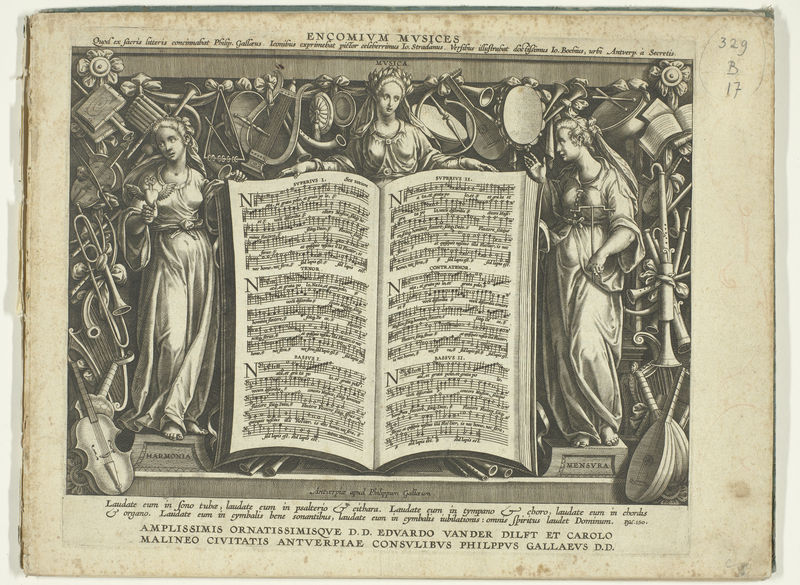
Titel: Encomium musices (serietitel)
Künstler: Theodoor Galle
Standort: Amsterdam
Institution: Rijksmuseum
Schlagwörter: instrumente, musik, noten, women, black, girls, grey, ladies, lady, three women, buchseite, harp, girl, drawing, kupferstich, black and white, drum, sketch, music, tamborine, wreath, note, latein, notes, cello, engraving, book, open book, horn, instruments, tan, biblical, trumpet, text, guitar, lute, mandolin, violin, muses, piano, banjo, lyre, drums, harmony, clarinet, notation, trombone, partiture, muses], cytar, choral, khoral, musical notes, larinet, amplissimis, weeath, edvardo, menevra, harmonia, notres, musen, museen